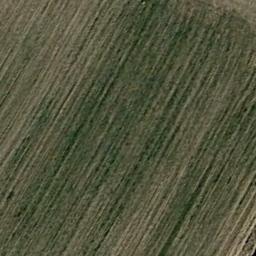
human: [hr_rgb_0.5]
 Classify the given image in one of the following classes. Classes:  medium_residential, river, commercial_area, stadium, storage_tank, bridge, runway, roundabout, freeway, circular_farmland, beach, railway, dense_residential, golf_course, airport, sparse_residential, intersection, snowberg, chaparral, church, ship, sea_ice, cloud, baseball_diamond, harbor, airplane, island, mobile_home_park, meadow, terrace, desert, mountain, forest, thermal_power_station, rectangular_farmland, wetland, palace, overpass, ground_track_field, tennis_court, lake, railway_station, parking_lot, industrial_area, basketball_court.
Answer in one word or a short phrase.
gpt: meadow